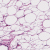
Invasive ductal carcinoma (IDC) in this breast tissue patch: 1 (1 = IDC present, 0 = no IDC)